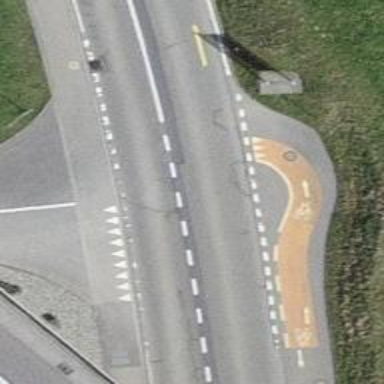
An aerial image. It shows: Road with "give way" sign.